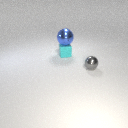
small gray metal sphere in front of small cyan rubber cube